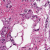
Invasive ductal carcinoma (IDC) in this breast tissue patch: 0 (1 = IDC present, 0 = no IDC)